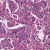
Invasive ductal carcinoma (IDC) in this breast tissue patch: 1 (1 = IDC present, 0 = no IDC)